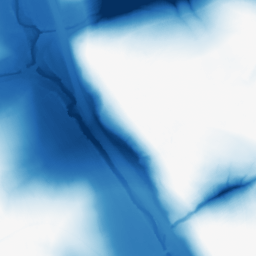
Category: morphological
Decomposition family: morphological
Decomposition parameters: operation: closing
size: 100
Upsampling method: bicubic_16x
Upsampling parameters: scale: 16
Upsampling scale: 16